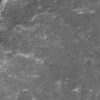
Atmospheric dust classification: not_dusty